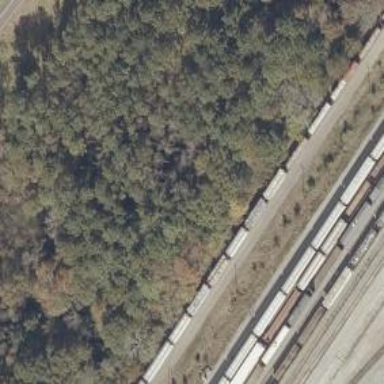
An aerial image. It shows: Railway yard used for both manifest and maintenance purposes.